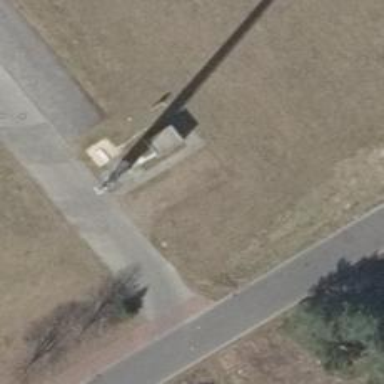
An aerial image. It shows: Communication mast tower.